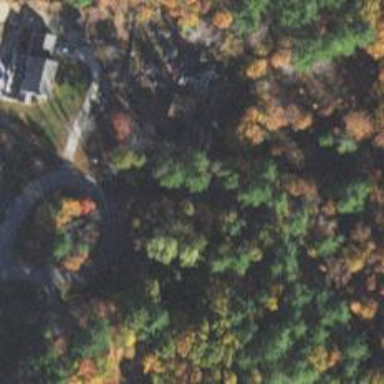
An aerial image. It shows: Driveway.